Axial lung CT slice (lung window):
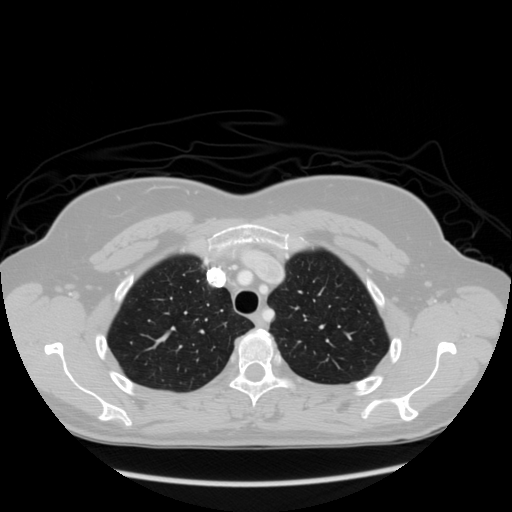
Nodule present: no